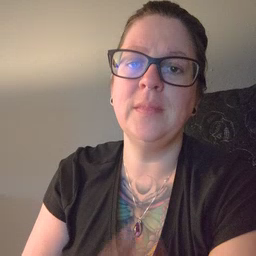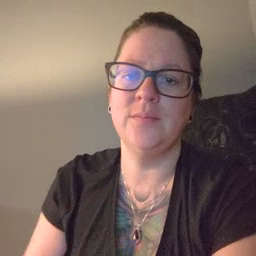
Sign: stuck